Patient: sex F, age 56
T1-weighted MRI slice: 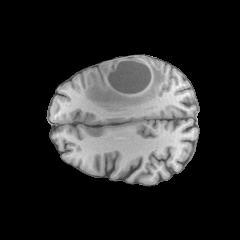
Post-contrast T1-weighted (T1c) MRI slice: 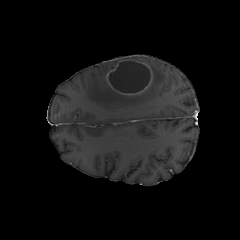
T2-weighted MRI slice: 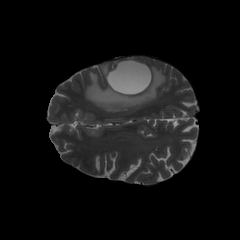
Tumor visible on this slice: yes
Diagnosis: Glioblastoma, IDH-wildtype
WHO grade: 4